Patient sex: M
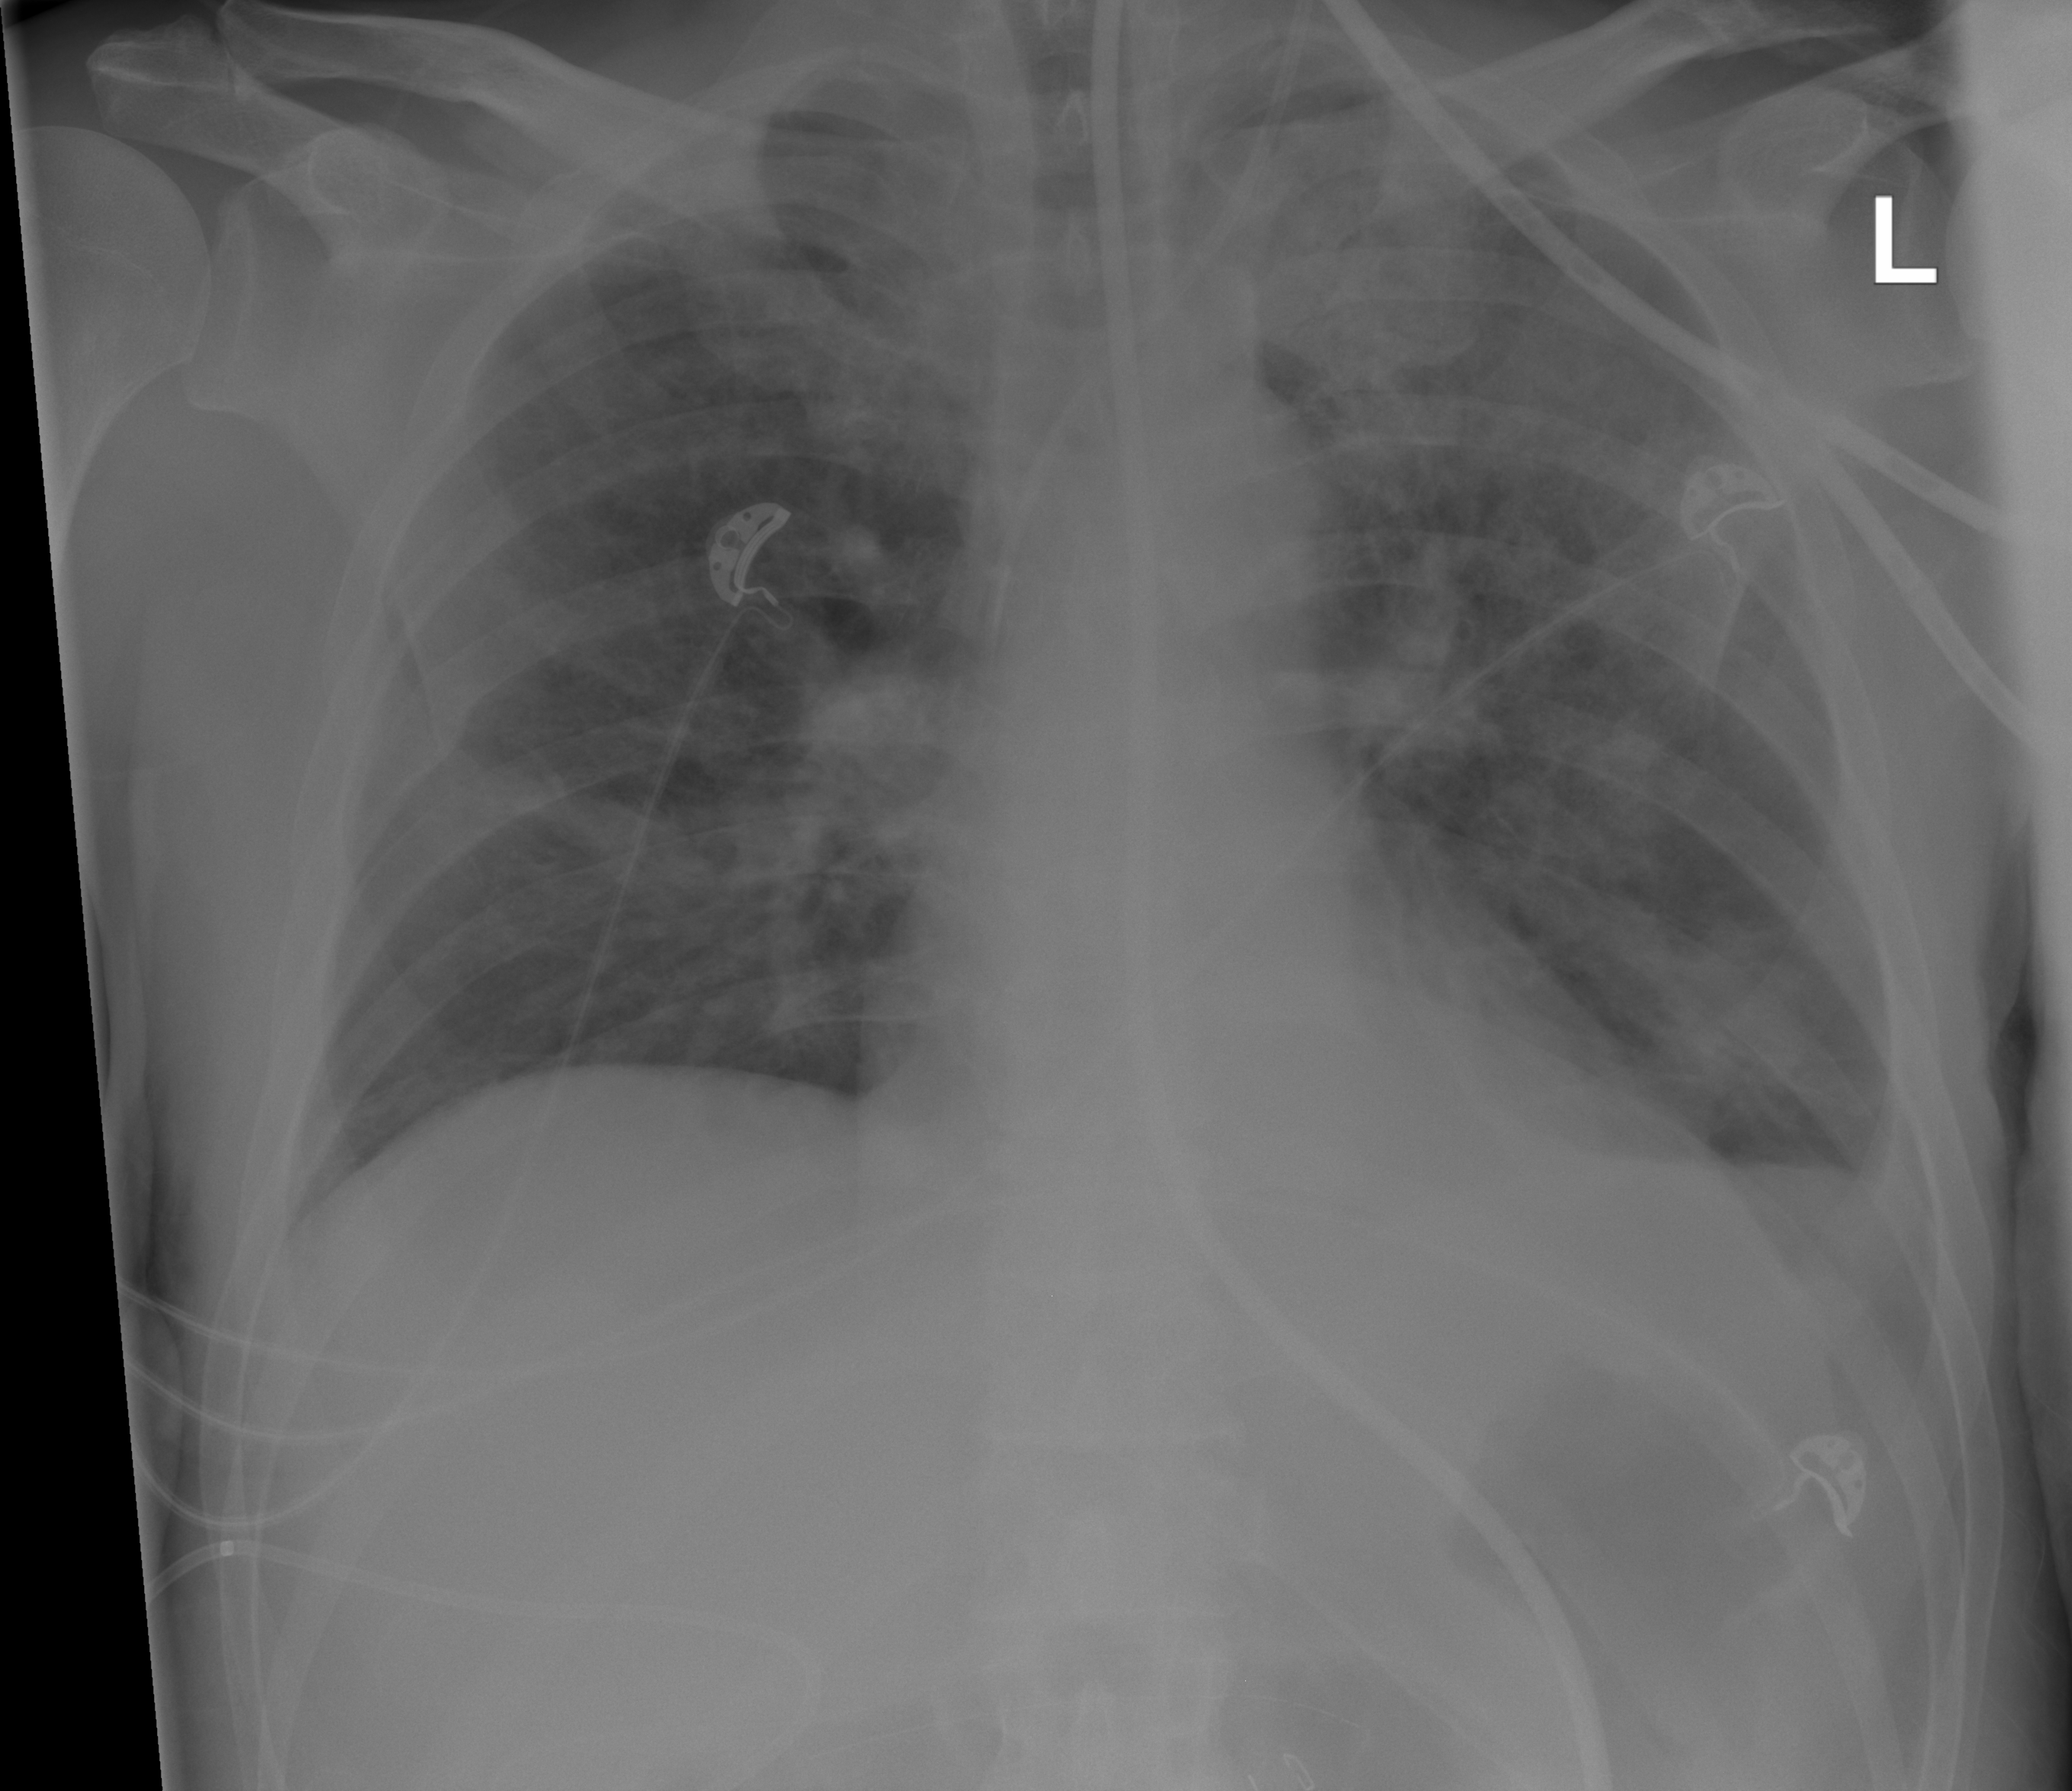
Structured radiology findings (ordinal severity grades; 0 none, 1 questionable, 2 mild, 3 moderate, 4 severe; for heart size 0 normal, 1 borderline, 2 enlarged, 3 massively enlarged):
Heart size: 0
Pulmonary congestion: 0
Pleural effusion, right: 0
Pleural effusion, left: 2
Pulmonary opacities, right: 0
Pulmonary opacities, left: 2
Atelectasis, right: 0
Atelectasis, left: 0